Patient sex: M
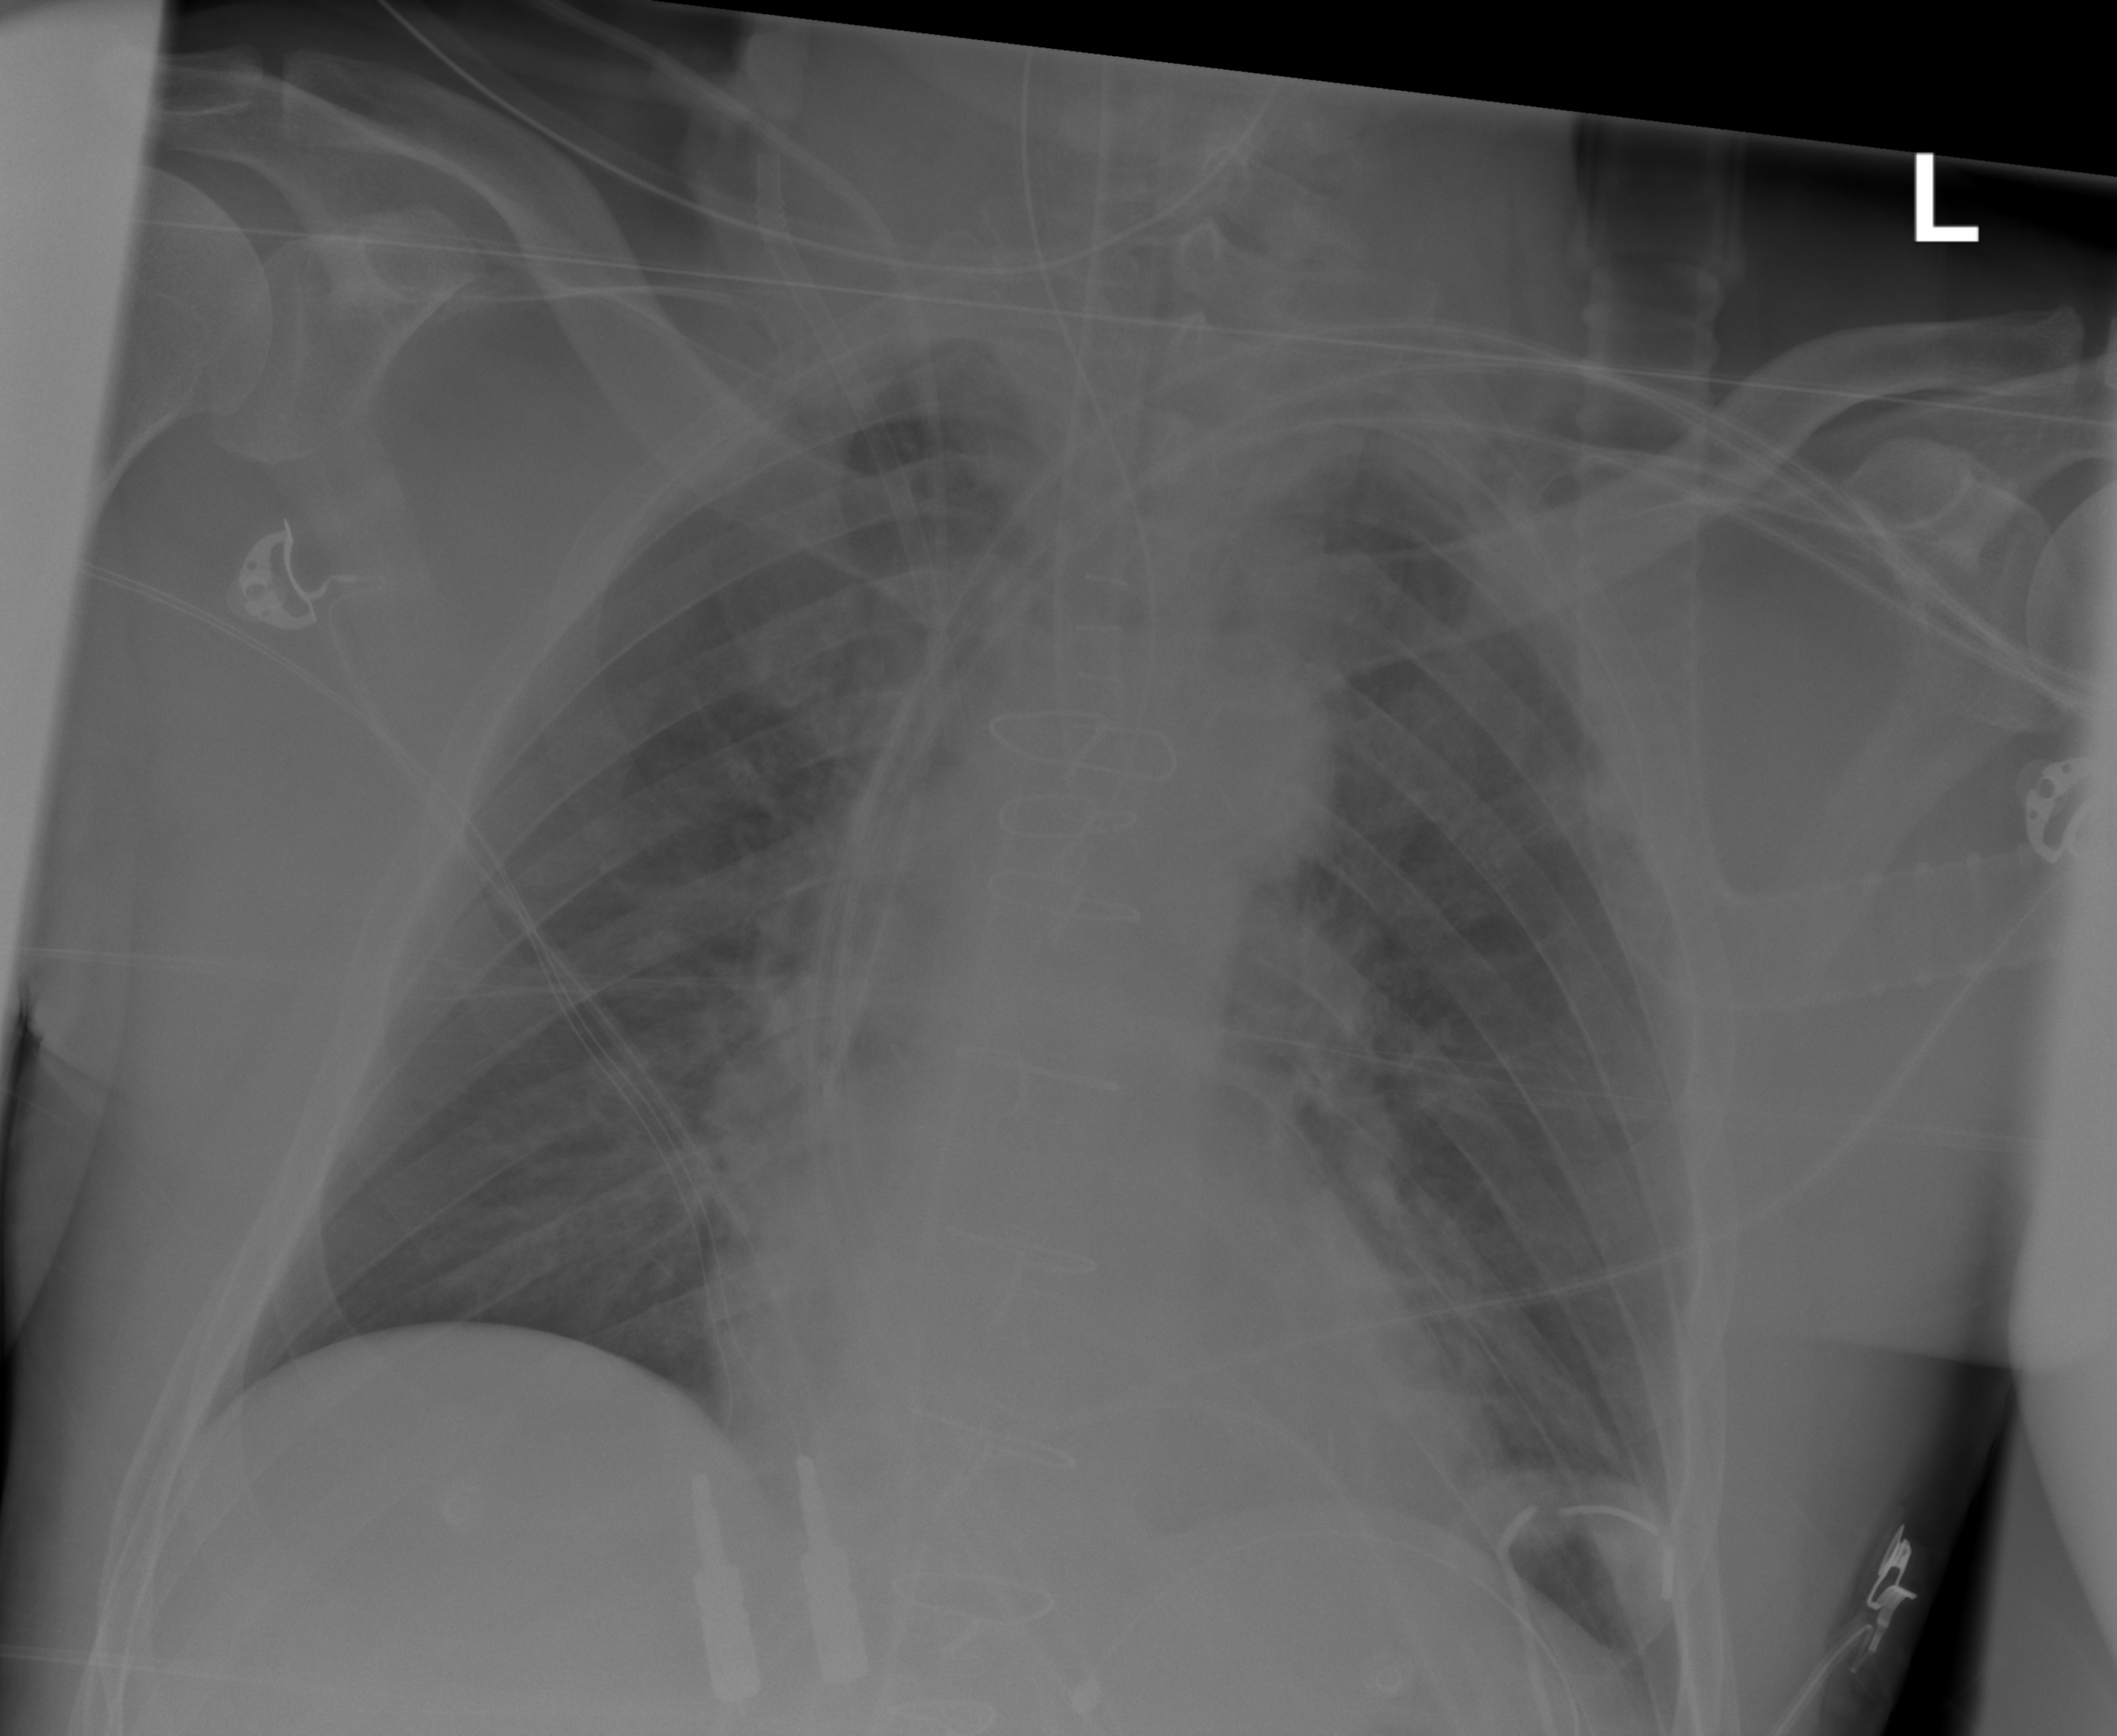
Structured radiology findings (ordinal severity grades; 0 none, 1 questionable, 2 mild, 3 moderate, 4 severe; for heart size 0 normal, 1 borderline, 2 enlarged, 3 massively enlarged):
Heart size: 1
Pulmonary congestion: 2
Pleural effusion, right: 0
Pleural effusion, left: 0
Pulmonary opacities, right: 0
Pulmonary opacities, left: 0
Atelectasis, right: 0
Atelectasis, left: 0